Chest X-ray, AP view. Patient: 61 years old, sex M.
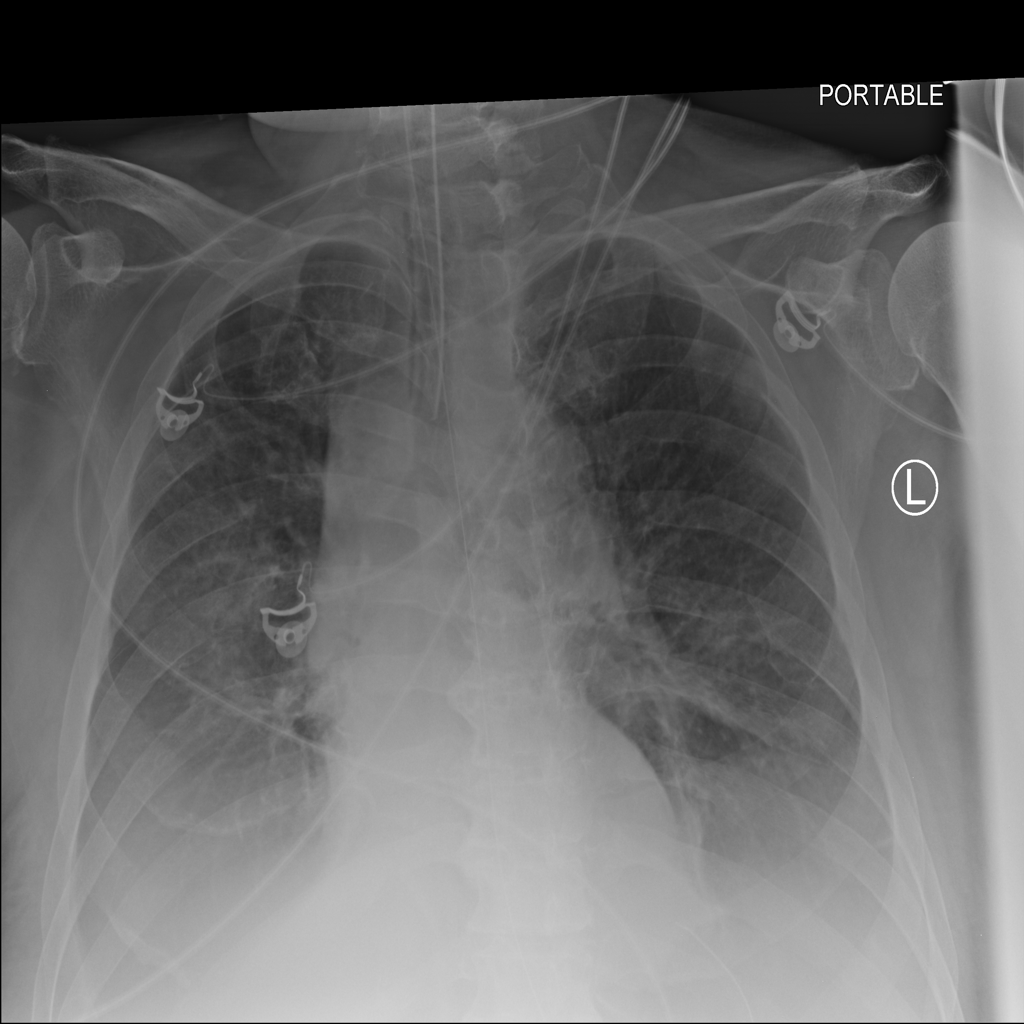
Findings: Edema, Effusion, Infiltration, Pleural_Thickening